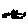
Label: cat